Question: I have this relationship:
'' owns '' and '' offers products to ''
'' could have more then one '' and through that offers to the same ''
I want to find all the cases in which '' relates to '' through different ''
This is a graphical representation of my problem:

I want to find all this kind of relations
Is that posible?
And if it is, how can I do it?
Thanks in advance for all help that you can provide.
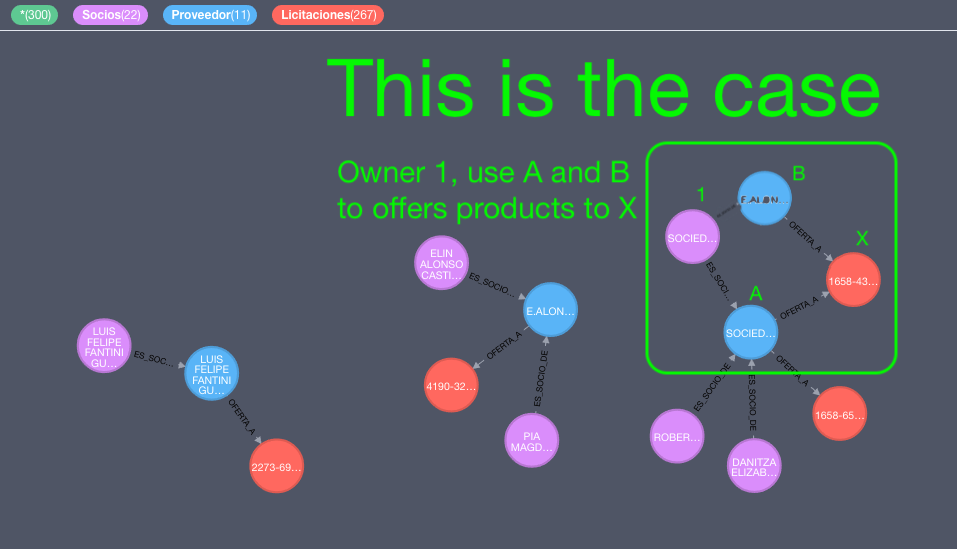
Answer: You can use a query of this form:
'''
MATCH (s:Socios)-[:ES_SOCIO_DE]->(p1:Proveedor)-[:OFERTA_A]->(lic)<-[:OFERTA_A]-(p2)<-[:ES_SOCIO_DE]-(s)
WHERE ID(p1) <> ID(p2)
RETURN s,lic,p1,p2;
'''
That should should get you what are looking for.
If you need a different set of variables returned, substitute them in the 'RETURN' clause.